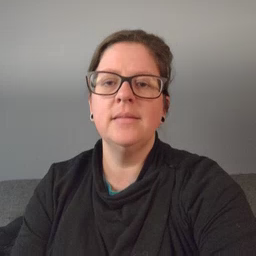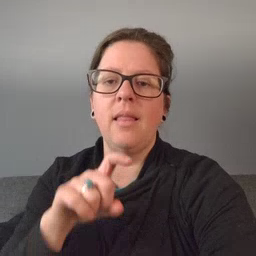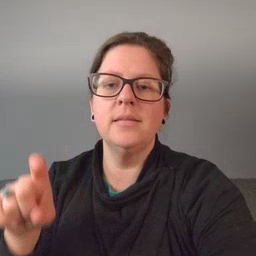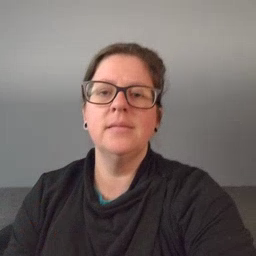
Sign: closet